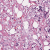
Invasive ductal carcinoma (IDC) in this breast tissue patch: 1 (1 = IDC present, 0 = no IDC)